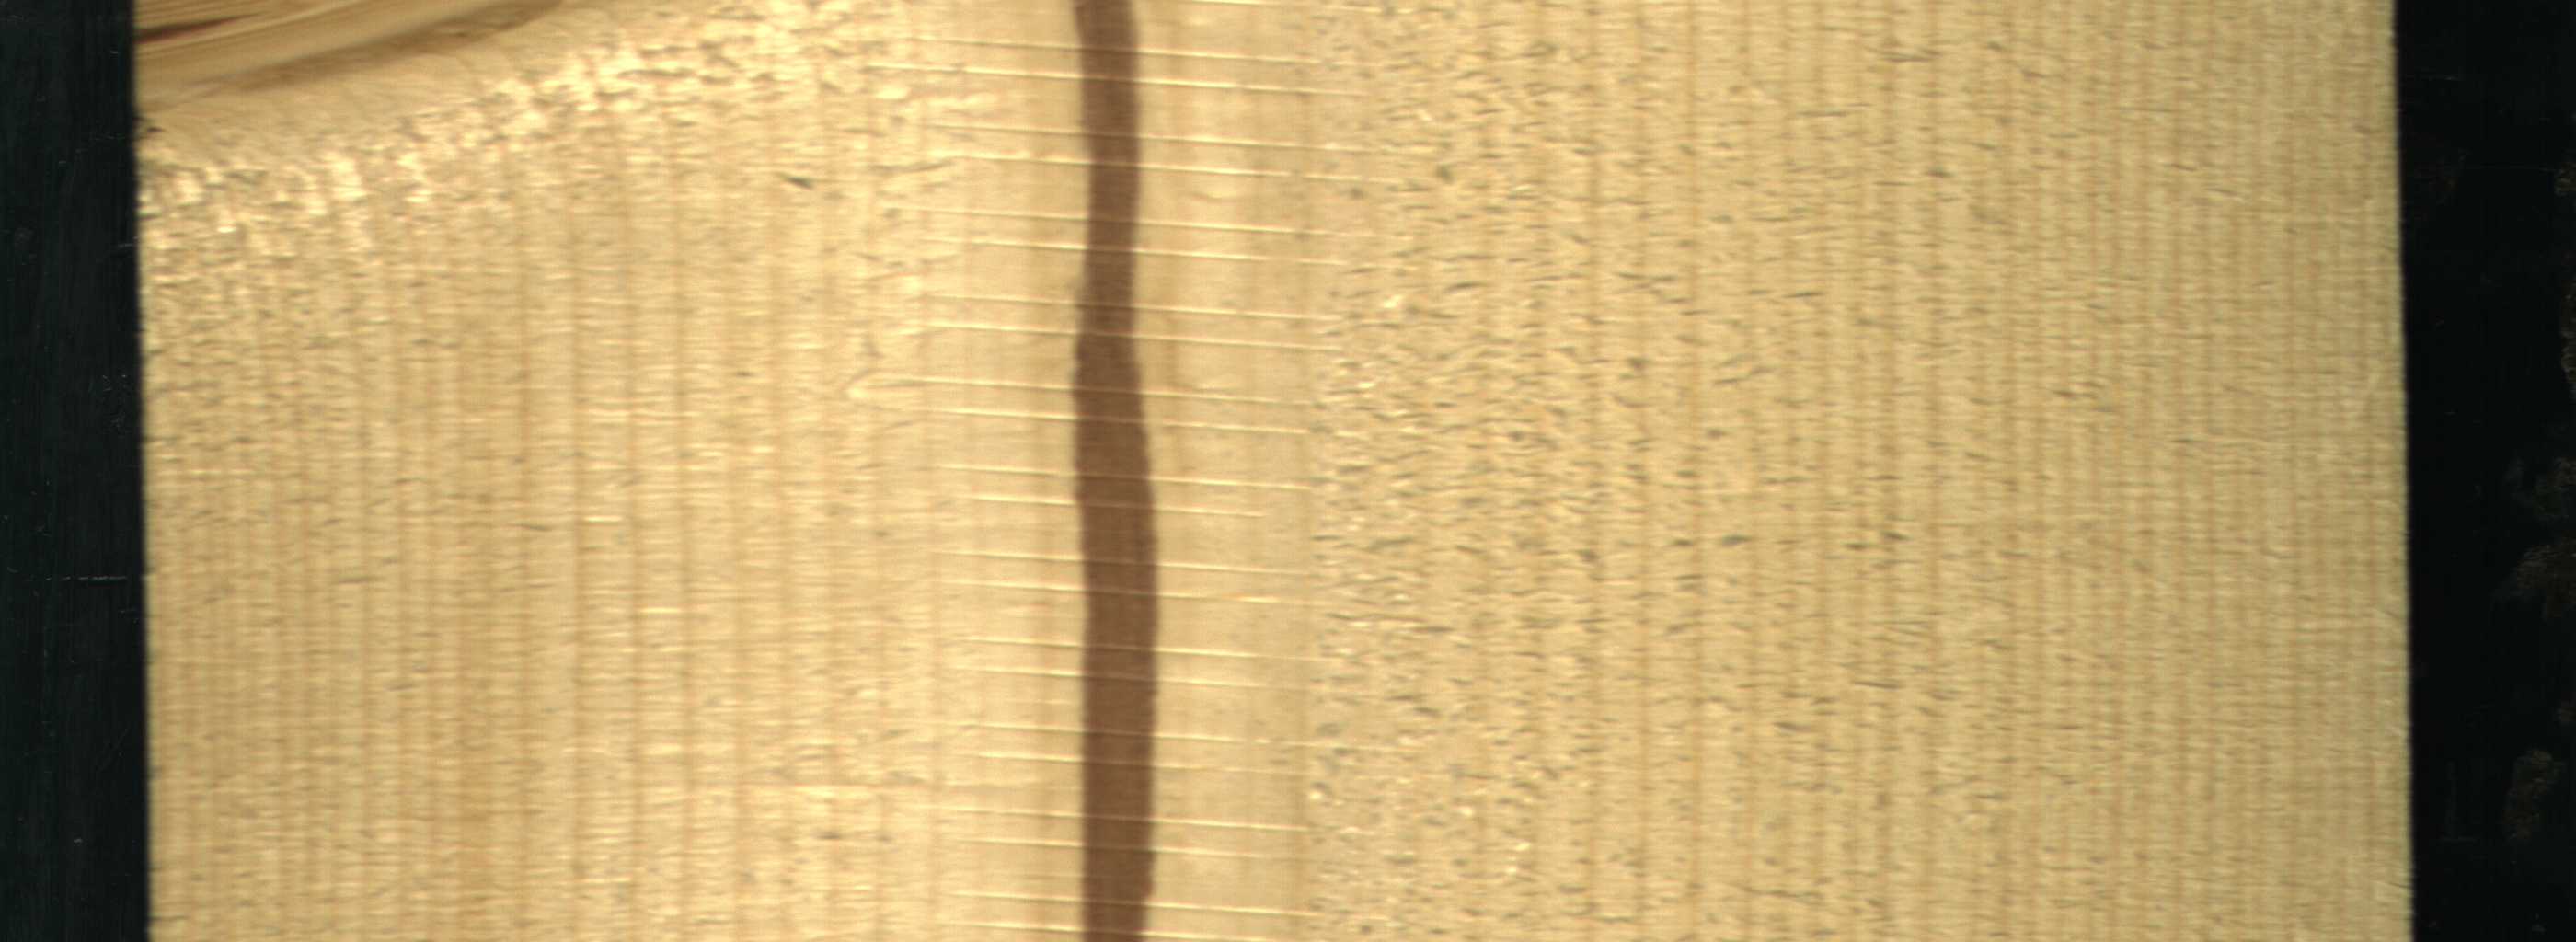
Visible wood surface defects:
Marrow
Live_Knot